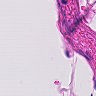
Metastatic tissue present: no